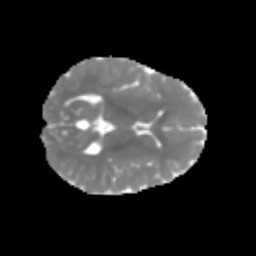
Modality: MD
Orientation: axial
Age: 6
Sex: male
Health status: healthy